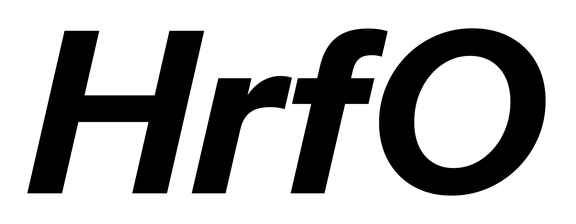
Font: InstrumentSans-Italic_Bold_Italic